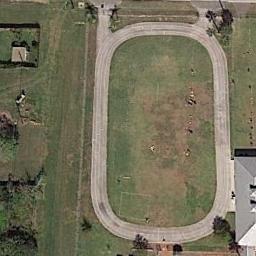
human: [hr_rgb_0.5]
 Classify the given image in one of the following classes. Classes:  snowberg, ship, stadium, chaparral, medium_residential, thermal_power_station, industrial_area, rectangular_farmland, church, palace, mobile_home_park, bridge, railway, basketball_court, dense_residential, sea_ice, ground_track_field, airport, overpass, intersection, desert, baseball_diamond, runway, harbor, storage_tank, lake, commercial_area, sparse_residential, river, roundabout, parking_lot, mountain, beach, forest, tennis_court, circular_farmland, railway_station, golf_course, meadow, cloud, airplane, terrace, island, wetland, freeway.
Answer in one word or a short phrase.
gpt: ground_track_field